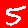
Digit: 5